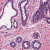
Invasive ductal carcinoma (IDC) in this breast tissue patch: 0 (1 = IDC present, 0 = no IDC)